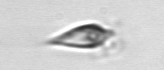
Label: Oxytoxum